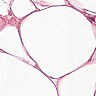
Metastatic tissue present: no